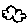
Label: cloud